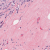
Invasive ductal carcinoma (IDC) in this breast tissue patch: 1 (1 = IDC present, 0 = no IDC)